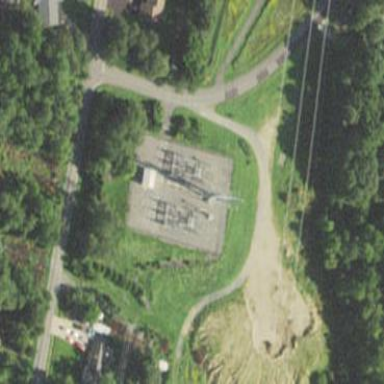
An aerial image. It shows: Power substation.